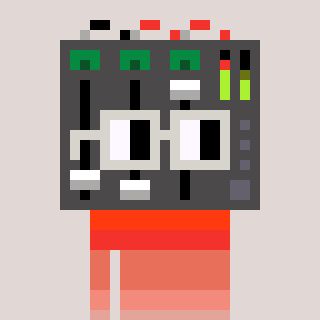
a pixel art character with square light gray glasses, a mixer-shaped head and a hotbrown-colored body on a warm background